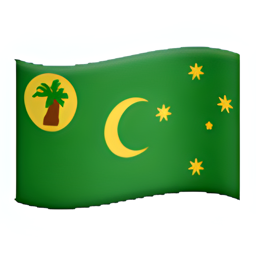
Name: flag for cocos islands
Emoji: 🇨🇨
Group: Flags
Sub-group: country-flag